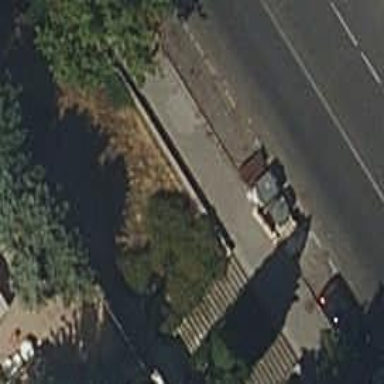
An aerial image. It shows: Sidewalk.